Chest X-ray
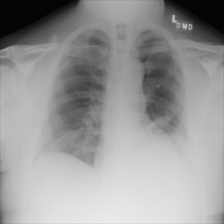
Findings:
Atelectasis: negative
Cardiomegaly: negative
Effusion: positive
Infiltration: negative
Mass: negative
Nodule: negative
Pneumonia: negative
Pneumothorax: negative
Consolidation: positive
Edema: negative
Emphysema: negative
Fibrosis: negative
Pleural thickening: negative
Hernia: negative